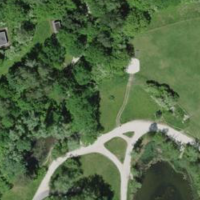
EUNIS habitat code: 53
Species observed at this site:
Corvus corone
Aegithalos caudatus
Sylvia atricapilla
Ischnura elegans
Erithacus rubecula
Vanessa atalanta
Phoenicurus ochruros
Jacobaea vulgaris
Menyanthes trifoliata
Cyanistes caeruleus
Sturnus vulgaris
Chloris chloris
Aix galericulata
Passer domesticus
Turdus merula
Larinioides sclopetarius
Linaria vulgaris
Pisaura mirabilis
Hirundo rustica
Mergus merganser
Milvus milvus
Sterna hirundo
Milvus migrans
Prunella vulgaris
Prunus spinosa
Motacilla alba
Delichon urbicum
Nymphaea alba
Fulica atra
Cabomba caroliniana
Salvia pratensis
Colchicum autumnale
Gallinula chloropus
Pica pica
Epilobium hirsutum
Rana temporaria
Columba livia
Acrocephalus scirpaceus
Clytra laeviuscula
Anas platyrhynchos
Libellula quadrimaculata
Streptopelia decaocto
Melilotus albus
Carduelis carduelis
Columba palumbus
Phalacrocorax carbo
Ajuga reptans
Prunus padus
Parus major
Typha angustifolia
Polyommatus icarus
Sympetrum sanguineum
Cornus sanguinea
Ranunculus repens
Cyprinus carpio